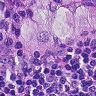
Metastatic tissue present: yes